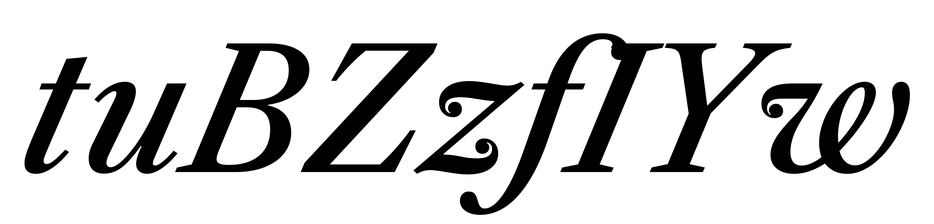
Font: LibreCaslonText-Italic_Medium_Italic